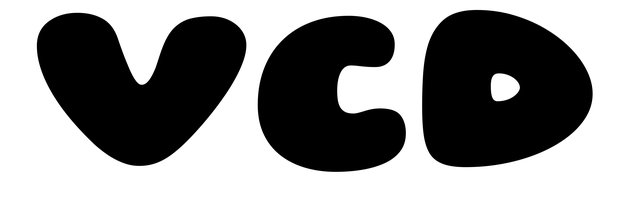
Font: Gluten_Black